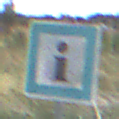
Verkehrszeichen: Informationsstelle
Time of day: Midday
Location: Outdoor (Nature)
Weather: PartlyCloudy
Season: NotSpecified
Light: Natural